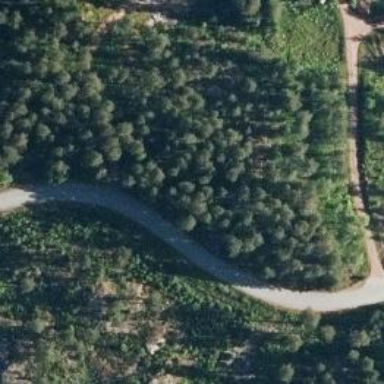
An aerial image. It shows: Tertiary road.